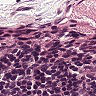
Metastatic tissue present: no